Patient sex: F
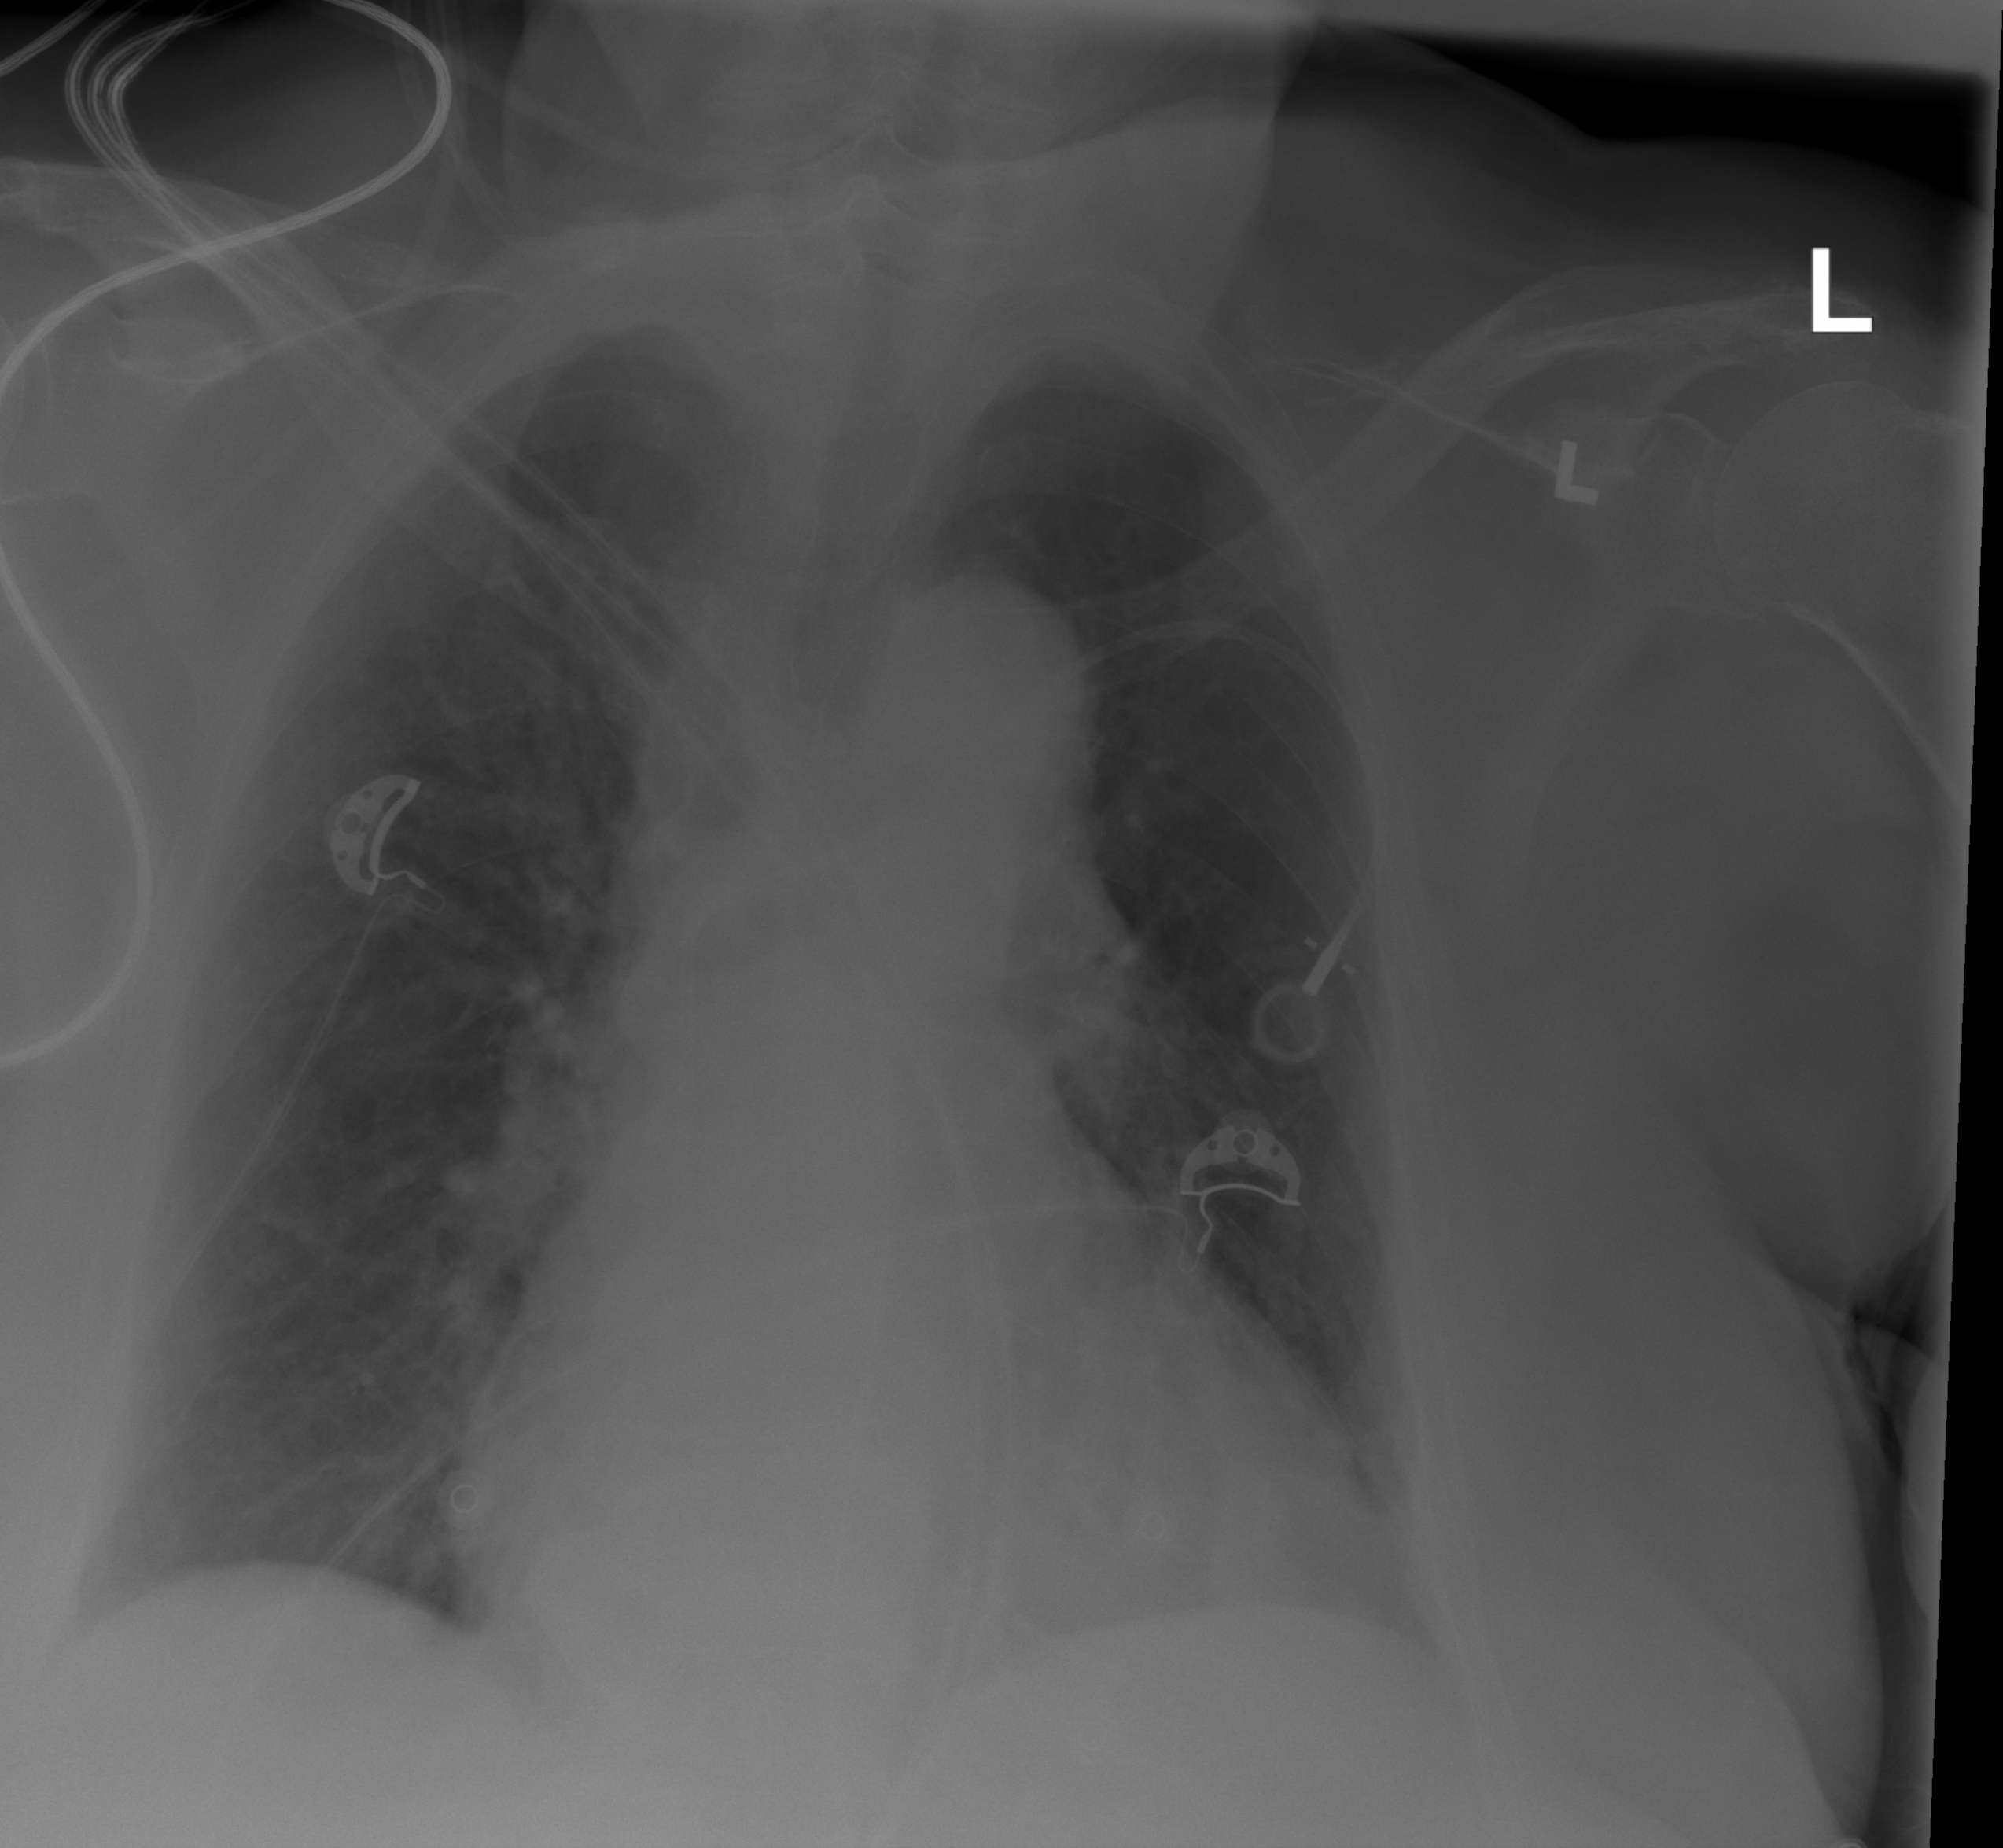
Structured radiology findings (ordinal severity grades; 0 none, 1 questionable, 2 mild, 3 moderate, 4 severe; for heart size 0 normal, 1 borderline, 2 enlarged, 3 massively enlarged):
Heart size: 2
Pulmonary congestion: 2
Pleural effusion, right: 0
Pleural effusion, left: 1
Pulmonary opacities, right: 2
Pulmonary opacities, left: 2
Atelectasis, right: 0
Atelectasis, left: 2